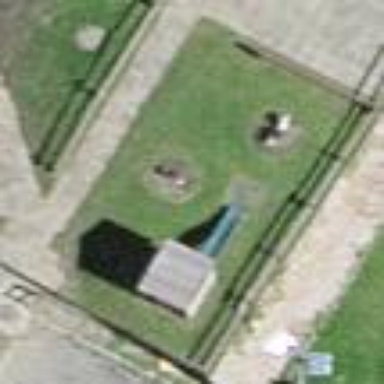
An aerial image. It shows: Playground with playful theme.